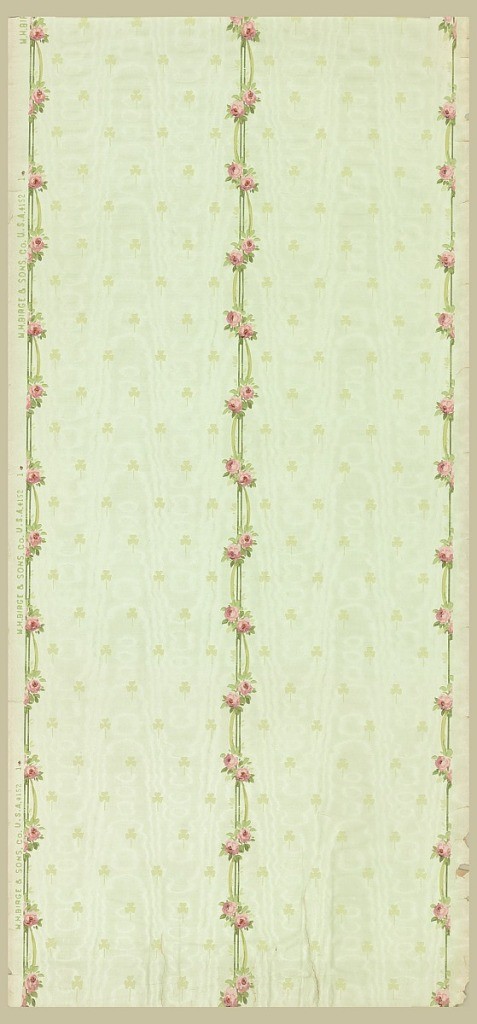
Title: Sidewall and frieze
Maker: M.H. Birge & Sons Co., 1834
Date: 1905–1920
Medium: Machine-printed paper
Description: a) On textured, moire paper, shiny pastel green ground powdered with chartreuse shamrocks. Dominant pattern: three vertical bands of tiny pink roses and green ribbons; b) Crown frieze: continuation of "a". Pointed arches formed from the rose bands; green striped fill above. At top edge, horizontal band formed of pink rose buds.